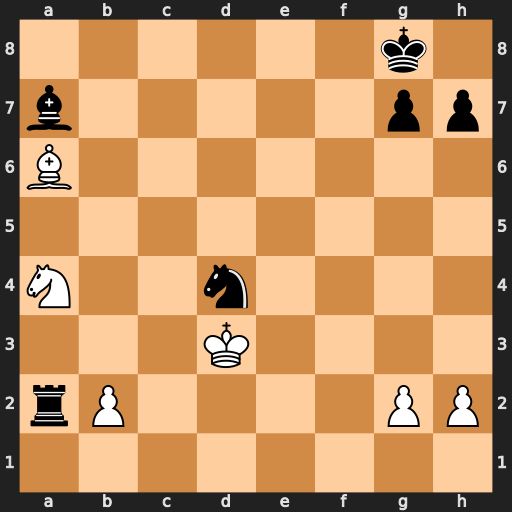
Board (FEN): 6k1/b5pp/B7/8/N2n4/3K4/rP4PP/8
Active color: w
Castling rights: -
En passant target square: -
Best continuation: Bc4+ Kf8 Bxa2